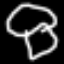
Label: mushroom